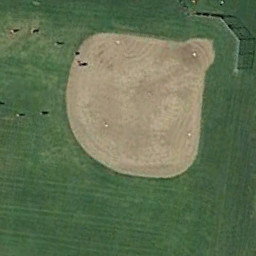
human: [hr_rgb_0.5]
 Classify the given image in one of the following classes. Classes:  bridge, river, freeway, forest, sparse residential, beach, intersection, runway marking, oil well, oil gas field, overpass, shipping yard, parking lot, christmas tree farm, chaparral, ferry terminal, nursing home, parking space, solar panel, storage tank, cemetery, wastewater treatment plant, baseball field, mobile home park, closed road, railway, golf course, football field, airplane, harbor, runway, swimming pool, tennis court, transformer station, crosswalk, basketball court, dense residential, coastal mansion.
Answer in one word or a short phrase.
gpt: baseball field